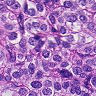
Metastatic tissue present: yes